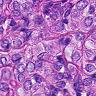
Metastatic tissue present: yes